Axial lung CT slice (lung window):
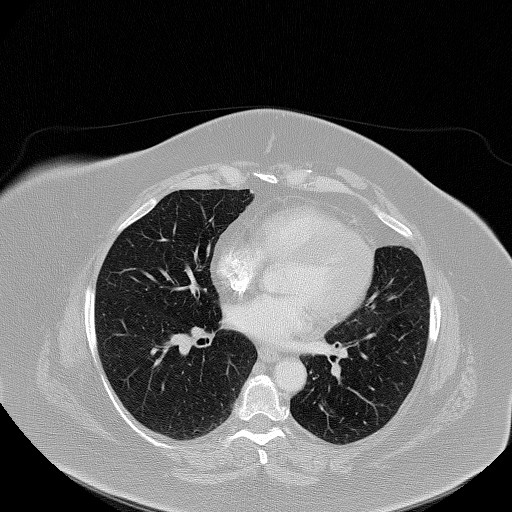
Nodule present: no